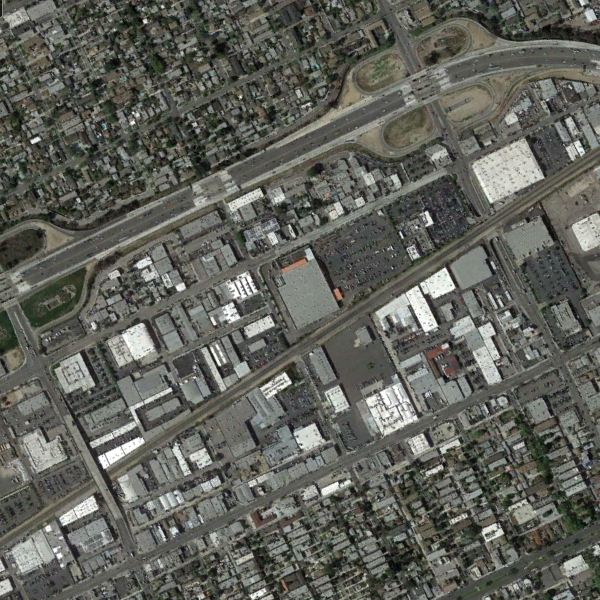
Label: Industrial